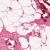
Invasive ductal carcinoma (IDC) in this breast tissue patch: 0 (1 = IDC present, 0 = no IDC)